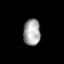
Tissue: prostate
Cell type: T cells
Senescence score: 0.3284
Nuclear area (px): 443
Mean DAPI intensity: 166.07